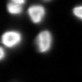
Tissue sample: ovarian
Magnification: 2.5x
Cell type: Smooth muscle cells
Senescence state: normal